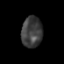
Tissue: prostate
Cell type: Myeloid cells
Senescence score: 0.2798
Nuclear area (px): 629
Mean DAPI intensity: 61.886